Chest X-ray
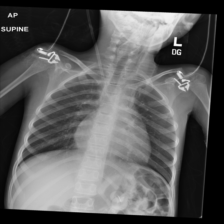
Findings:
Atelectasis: negative
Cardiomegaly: negative
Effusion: negative
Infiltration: negative
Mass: negative
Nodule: negative
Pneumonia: negative
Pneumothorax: negative
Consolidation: negative
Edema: negative
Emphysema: negative
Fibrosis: negative
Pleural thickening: negative
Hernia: negative